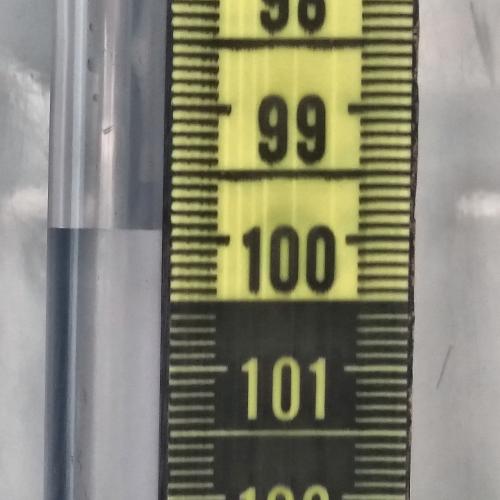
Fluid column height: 99.9 cm